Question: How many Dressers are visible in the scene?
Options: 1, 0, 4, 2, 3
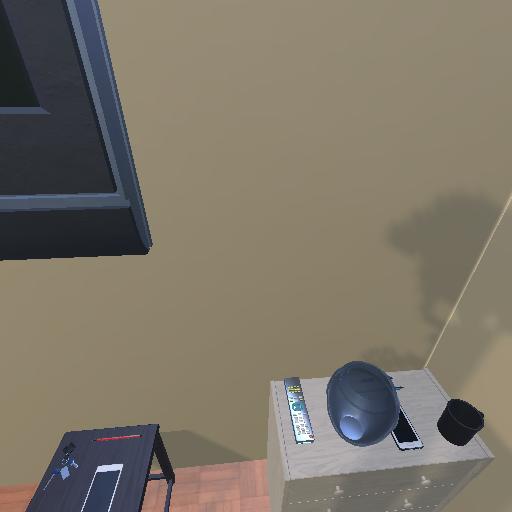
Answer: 1